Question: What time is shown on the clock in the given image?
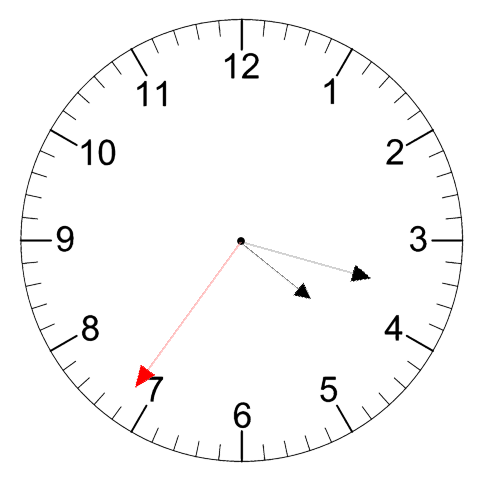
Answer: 04:17:36